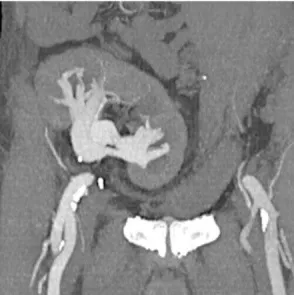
2-month follow up CT angiogram. Coronal.
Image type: radiology (ct)